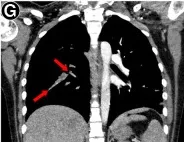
Chest computed tomography (CT) images of the patient. Pulmonary branches.
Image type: radiology (ct)